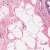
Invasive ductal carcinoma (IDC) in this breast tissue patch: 1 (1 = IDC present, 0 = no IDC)